Question: I have made a script using PHPExcel to convert .xls files to .csv files.
The .xls file has date formatting in it, and when converted to .csv the date fields has a high number increasing 1 for every day:

So how do I fix this? I want it to say it like this: 10/Jun or 15/Apr.
My code:
'''
$count = 0;
foreach($html->find('section#content_main a') as $e) {
echo "<h3>" . $e->href . "</h3>";
$link = $e->href;
echo "<p>" . $array[$count] . "</p>";
$file = $array[$count] . ".xls";
file_put_contents($file, fopen($link, 'r'));
if(file_exists($array[$count] . ".csv") == 0){
$fileType = PHPExcel_IOFactory::identify($file);
$objReader = PHPExcel_IOFactory::createReader($fileType);
$objReader->setReadDataOnly(false);
for($i = 0; $i < (count($letters) * 2); $i++){
if(i < count($letters)){
}else{
}
}
$objPHPExcel = $objReader->load($file);
$objPHPExcel->getActiveSheet()->getStyle('B2')->getNumberFormat()
->setFormatCode('d-mmm');
$objWriter = PHPExcel_IOFactory::createWriter($objPHPExcel, 'CSV');
$objWriter->save($array[$count] . ".csv");
$count = $count + 1;
echo "<p>File dosen't exist!</p>";
}else{
echo "<p>File do exist!</p>";
}
}
'''
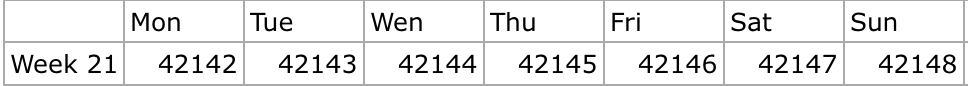
Answer: Thanks for the support on my first post.
I don't know what did the trick but i might think that it was this piece of code:
'''
$objPHPExcel->getActiveSheet()->getStyle('B2:B6')->getNumberFormat()
->setFormatCode('d-mmm');
'''